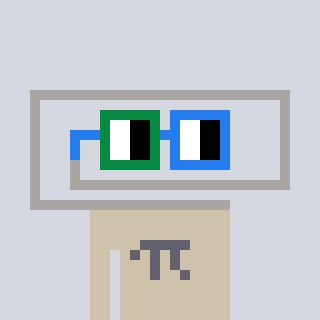
a pixel art character with square green and blue glasses, a paperclip-shaped head and a bege-colored body on a cool background